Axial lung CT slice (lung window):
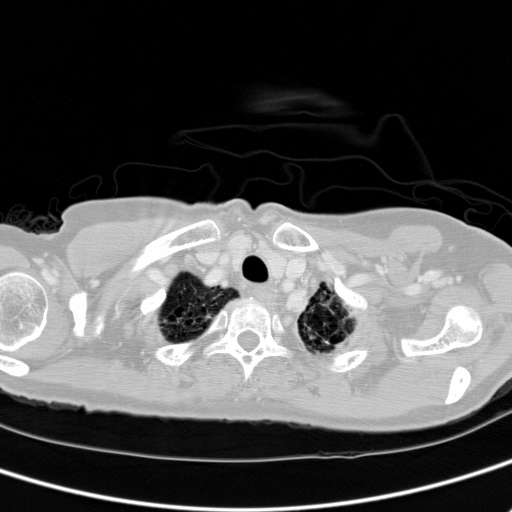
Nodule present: no